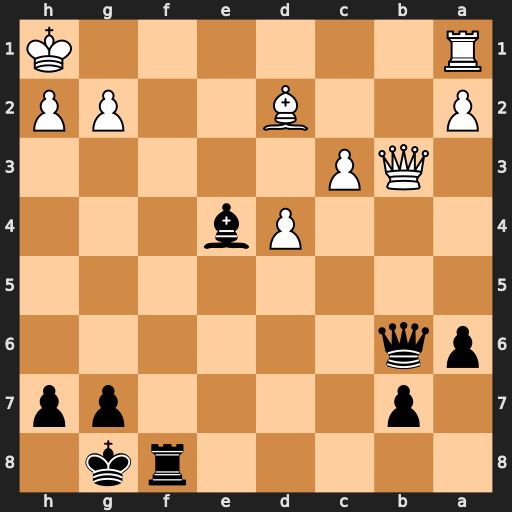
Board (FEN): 5rk1/1p4pp/pq6/8/3Pb3/1QP5/P2B2PP/R6K
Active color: b
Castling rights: -
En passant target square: -
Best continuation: Qxb3 axb3 Rf2